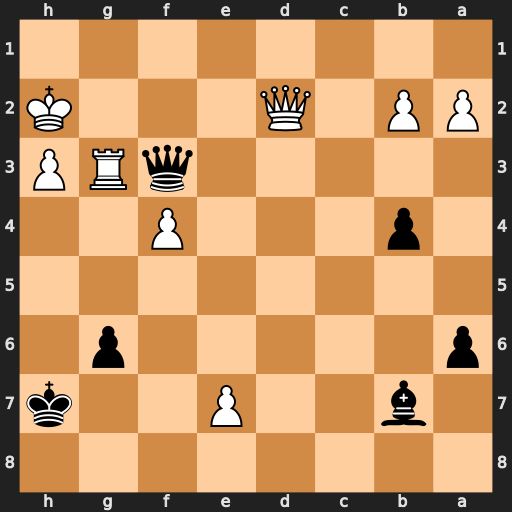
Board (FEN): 8/1b2P2k/p5p1/8/1p3P2/5qRP/PP1Q3K/8
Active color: b
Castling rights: -
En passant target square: -
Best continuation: Qh1#